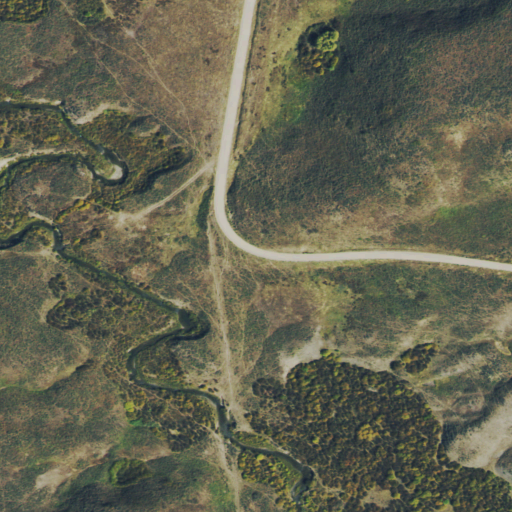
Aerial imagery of plain(s) in Colorado named California Park containing shrub, woody wetlands, and deciduous forest